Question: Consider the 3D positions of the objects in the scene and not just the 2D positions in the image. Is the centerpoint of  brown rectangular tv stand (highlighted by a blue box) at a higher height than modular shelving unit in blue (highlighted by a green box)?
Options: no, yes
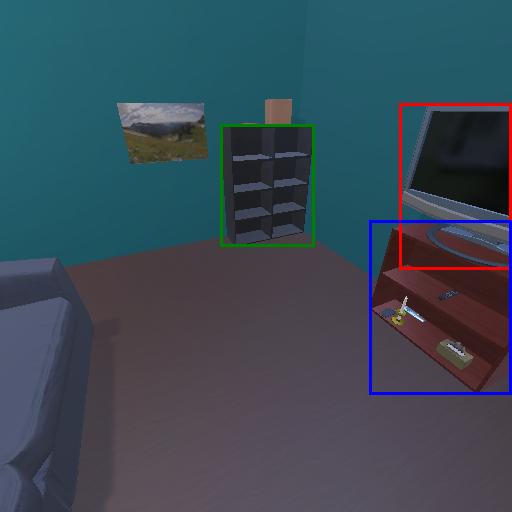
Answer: no